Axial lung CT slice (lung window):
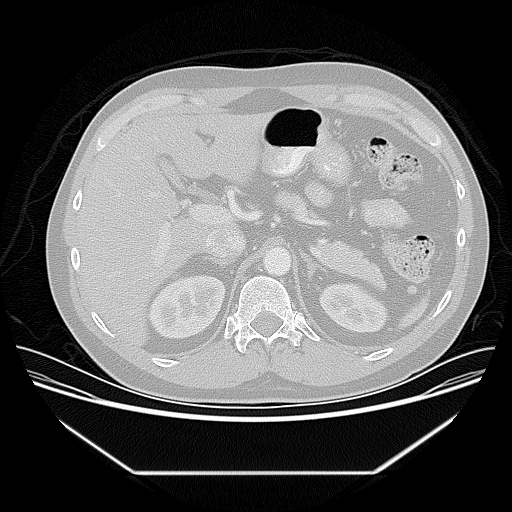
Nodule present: no